Question: Problem solved...variable undefined. I will add full answer when stackoverflow allows me to answer own question
update, firebug is telling me that the variable barrister is undefined in plugin.php but I do define that variable (or at least I try to)
this is the line where it's supposedly undefined: 'if(barrister.attr("value"))'
this is the line where I try to define it: 'var barrister = $('input:radio[name=barrister]:checked').val();'
---
I'm using a form with a radio button to submit data. The file plugin.php is supposed to get the data using javascript/ajax and then send it to results.php so that it can be inserted into the database. Information's also retrieved from the database and is supposed to be inserted into the html. I can't figure out where it's breaking down, but I do know the database connection itself works. Any idea how I might find out the broken link? When I test it and check the database, there's no data in it.

'''
<form method="post" id="form">
<table>
<tr>
<td><label>Barrister's Exam</label></td>
<td><input type="radio" id="barrister" name="barrister" value="1" /> Pass</td>
<td><input type="radio" id="barrister" name="barrister" value="0" /> Fail</td>
</tr>
<tr>
<td>Submit</td>
<td><input id="send" type="submit" value="Submit" /></td>
</tr>
</table>
</form>
'''
'''
function my_function() { ?>
<script type="text/javascript">
$(document).ready(function(){
//global vars
var barrister = $('input:radio[name=barrister]:checked').val();
var loading = $("#loading");
var messageList = $(".content > ul");
//functions
function updateShoutbox(){
//just for the fade effect
messageList.hide();
loading.fadeIn();
//send the post to shoutbox.php
$.ajax({
type: "POST", url: "http://yearofcall.com/wp-content/plugins/myplugin/results.php", data: "action=update",
complete: function(data){
loading.fadeOut();
messageList.html(data.responseText);
messageList.fadeIn(2000);
}
});
}
//check if all fields are filled
function checkForm(){
if(barrister.attr("value"))
return true;
else
return false;
}
//Load for the first time the shoutbox data
updateShoutbox();
//on submit event
$("#form").submit(function(){
if(checkForm()){
var barrister = barrister.attr("value");
//we deactivate submit button while sending
$("#send").attr({ disabled:true, value:"Sending..." });
$("#send").blur();
//send the post to results.php
$.ajax({
type: "POST", url: "http://yearofcall.com/wp-content/plugins/myplugin/results.php", data: "action=insert&barrister=" + barrister,
complete: function(data){
messageList.html(data.responseText);
updateShoutbox();
//reactivate the send button
$("#send").attr({ disabled:false, value:"Send" });
}
});
}
else alert("Please fill all fields!");
//we prevent the refresh of the page after submitting the form
return false;
});
});
</script>
<?php
}
add_action('wp_head', 'my_function');
'''
I know the database connection works
'''
<?php
define("HOST", "host");
define("USER", "user");
define("PASSWORD", "password");
define("DB", "year");
/************************
FUNCTIONS
/************************/
function connect($db, $user, $password){
$link = @mysql_connect($db, $user, $password);
if (!$link)
die("Could not connect: ".mysql_error());
else{
$db = mysql_select_db(DB);
if(!$db)
die("Could not select database: ".mysql_error());
else return $link;
}
}
function getContent($link, $num){
$res = @mysql_query("SELECT barrister FROM results ORDER BY date DESC LIMIT ".$num, $link);
if(!$res)
die("Error: ".mysql_error());
else
return $res;
}
function insertMessage($barrister){
$query = sprintf("INSERT INTO results(barrister) VALUES('%s');", mysql_real_escape_string(strip_tags($barrister))
));
$res = @mysql_query($query);
if(!$res)
die("Error: ".mysql_error());
else
return $res;
}
/******************************
MANAGE REQUESTS
/******************************/
if(!$_POST['action']){
//We are redirecting people to our shoutbox page if they try to enter in our shoutbox.php
header ("Location: index.html");
}
else{
$link = connect(HOST, USER, PASSWORD);
switch($_POST['action']){
case "update":
$res = getContent($link, 100);
while($row = mysql_fetch_array($res)){
$result .= "<li><strong>".$row['user']."</strong><img src="http://eslangel.com/wp-content/plugins/myplugin/CSS/images/bullet.gif" alt="-" />".$row['message']." </li>";
}
echo $result;
break;
case "insert":
echo insertMessage($_POST['barrister']);
break;
}
mysql_close($link);
}
?>
'''
'''
<div id="container">
<ul class="menu">
<li></li>
</ul>
<span class="clear"></span>
<div class="content">
<div id="loading"><img src="http:///></div>
<ul>
<ul>
</div>
</div>
'''
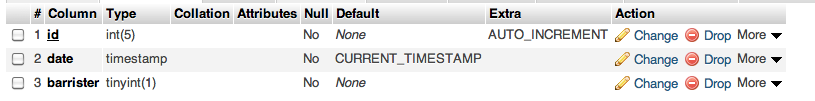
Answer: The first error I notice is that all of your radio buttons have the same ID. An ID attribute should be unique on the page. Besides this, the best tool for debugging javascript is the console.
<URL>
Here's an example of an ajax form submit using your markup <URL>
'''
$(function(){
// Submit form via ajax
$('#check').click(function(){
var barrister = null
$.each($("input[name='barrister']:checked"), function(){
if($(this).val() == 1)
barrister = $(this).attr('value');
});
if(barrister){
$.ajax({
type: "POST", url: "http://yearofcall.com/wp-content/plugins/myplugin/results.php",
data: "action=insert&barrister=" + barrister,
complete: function(data){
messageList.html(data.responseText);
updateShoutbox();
//reactivate the send button
$("#send").attr({ disabled:false, value:"Send" });
}
});
} else {
alert('Please fill all fields!')
}
})
})
<form method="post" id="form">
<fieldset>
<legend>Grade Exams</legend>
<ul>
<li>
<p>Barrister's Exam</p>
<label>
<input type="radio" name="barrister" value="1" /> Pass
</label>
<label>
<input type="radio" name="barrister" value="0" /> Fail
</label>
</li>
<li class="submit">
<input type="button" id="check" value="Test">
</li>
</ul>
</fieldset>
</form>
'''